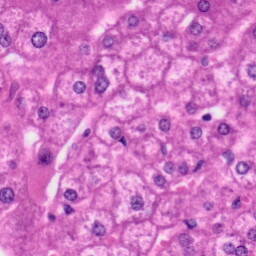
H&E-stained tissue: Liver